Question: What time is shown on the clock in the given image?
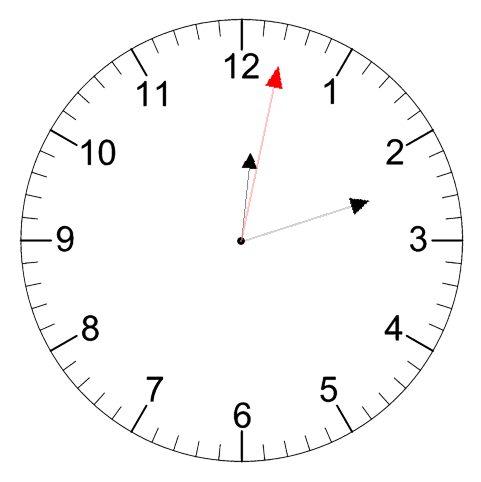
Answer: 12:12:02